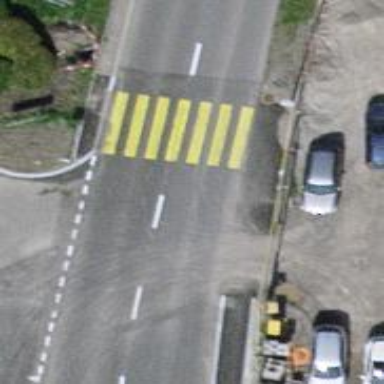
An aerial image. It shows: Marked crossing on the road.